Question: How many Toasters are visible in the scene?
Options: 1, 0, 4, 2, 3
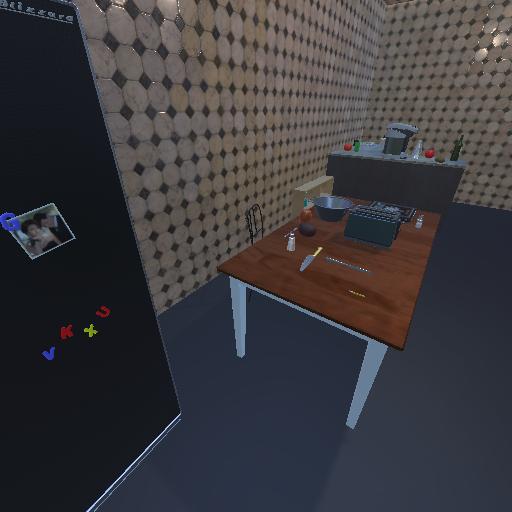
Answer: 1